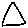
Label: triangle